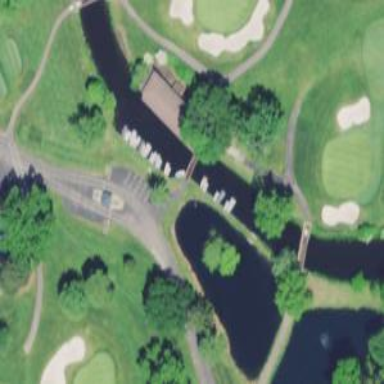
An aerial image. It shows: Path bridge on golf course.